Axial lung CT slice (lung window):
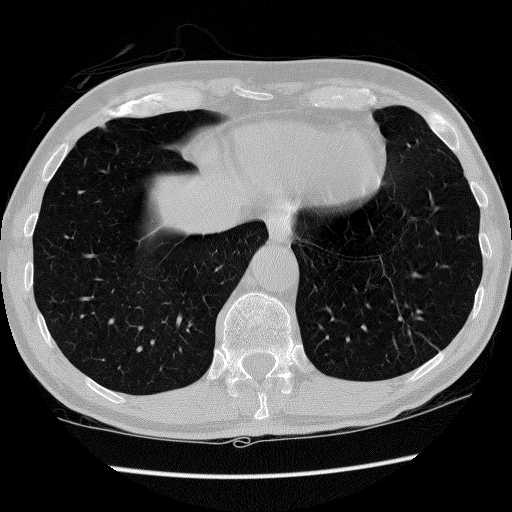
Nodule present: no